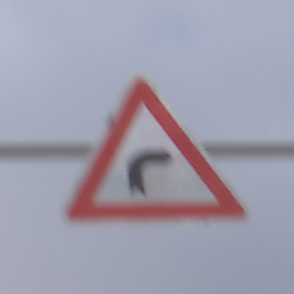
Verkehrszeichen: KurveRechts
Umgebung: Outdoor, Nature
Tageszeit: MorningAfternoon
Wetter: PartlyCloudy
Licht: Natural
Jahreszeit: Winter
Kontrast: HighContrast